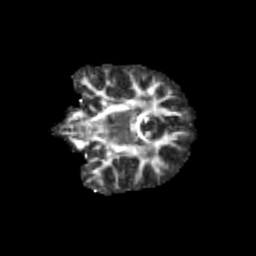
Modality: FA
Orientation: coronal
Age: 10
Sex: female
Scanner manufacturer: siemens
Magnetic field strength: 3 T
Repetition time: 3.8 s
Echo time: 0.07 s